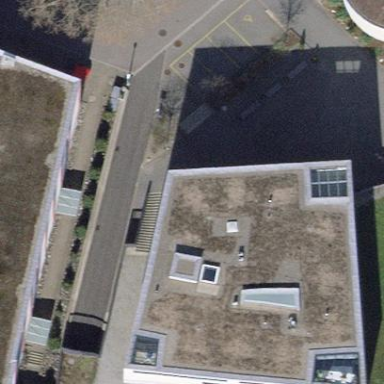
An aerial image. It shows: Building.